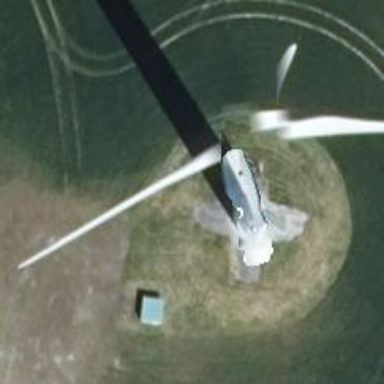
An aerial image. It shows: Wind generator using horizontal axis wind turbines.